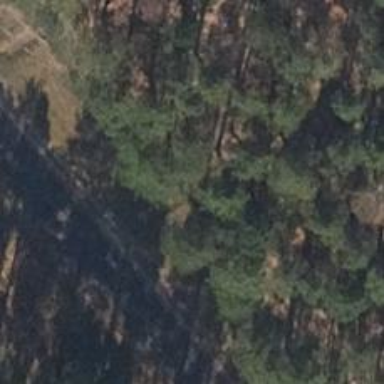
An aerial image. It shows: Firebreak created by man-made cutline.